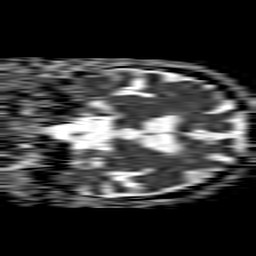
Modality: ADC
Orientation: coronal
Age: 85
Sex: female
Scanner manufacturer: philips
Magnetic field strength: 1.5 T
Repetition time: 4.6 s
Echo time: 0.08631 s